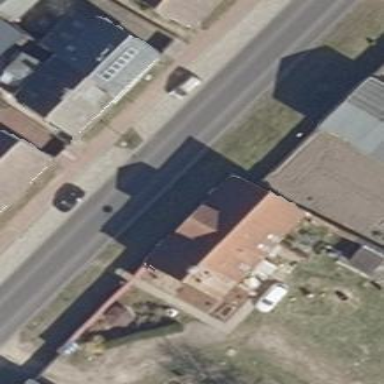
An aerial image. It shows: Residential building.